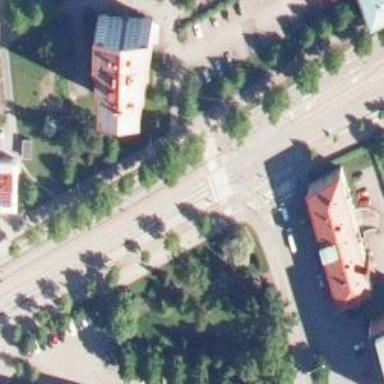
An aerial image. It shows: Cycleway.